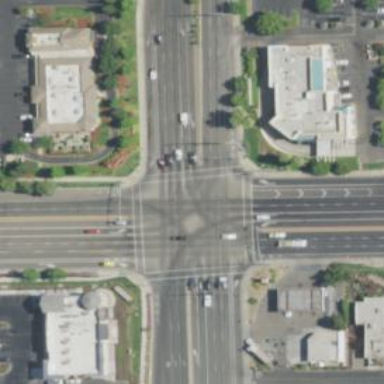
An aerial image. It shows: Marked road crossing.